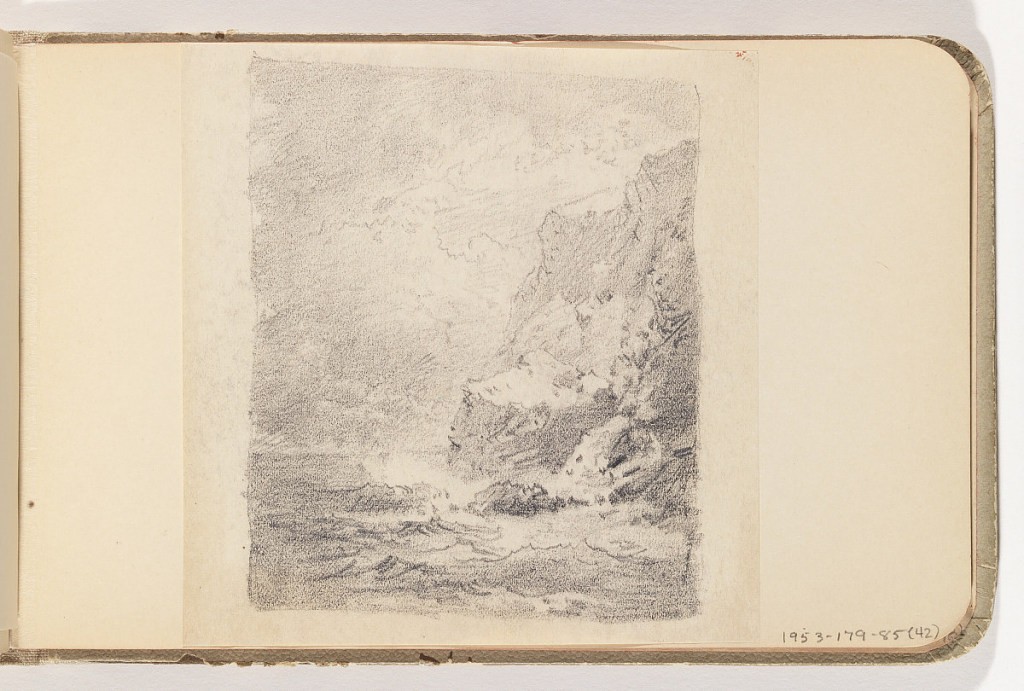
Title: Ocean Breaking against Tall Rocky Cliffside
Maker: William Trost Richards, American, 1833–1905
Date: late 19th century
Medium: Graphite on off-white-colored textured paper, mounted
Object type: Album page
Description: Steep cliff at right and ocean below at left.